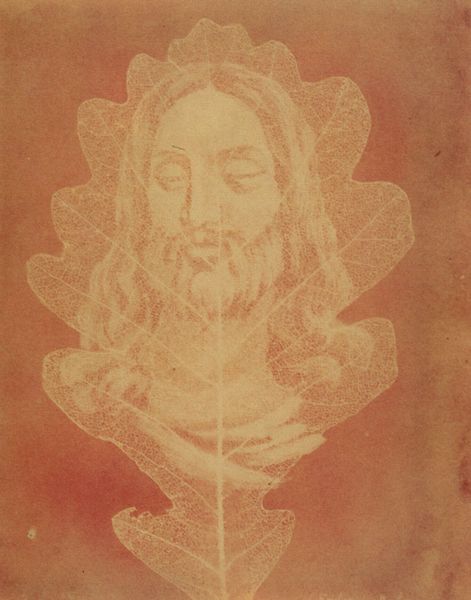
Titel: Christus über einem Eichenblatt
Künstler: Johann Carl Enslen
Standort: Tübingen.
Institution: Universitätsbibliothek Tübingen
Schlagwörter: haut, kopf, laub, mann, schlaf, weiß, gelb, braun, haar, hintergrund, licht, mund, nase, orange, pastell, zeichnung, rot, beige, bart, wand, augen, bibel, gesicht, lang, tot, vollbart, bild, hals, portrait, kirche, auge, haare, lange haare, blatt, augenbrauen, lippe, lippen, locke, locken, rosa, scheitel, lächeln, farbe, linien, sepia, brauen, büste, geschlossen, lider, striche, abbild, foto, fotografie, stiel, belichtung, druck, nd, gesprüht, blat, negativ, hubi, christus, jesus, jesus christus, geäst, müde, adern, durchsichtig, struktur, eiche, eichenblatt, müdigkeit, heilig, heiland, rötel, ader, christentum, christi, erlöser, gerippe, überblendung, schalf, durchscheinend, eichenlaub, grabtuch, vera icon, vera ikon, schablone, messias, gottessohn, sohn gottes, christkind, totd, kanada, wischtechnik, fotogramm, gay, jezus, moholy, nagy, saint suaire, schloaf, blattrippen, halss, eichenbalatt, christkönig, heilland, erretter, jesus von nazaret, brauerot, blattskelett